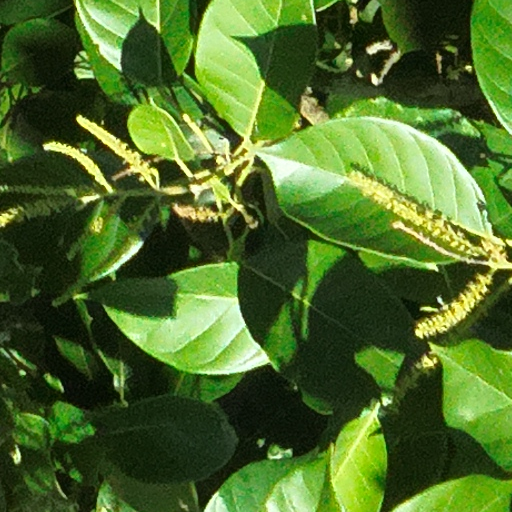
Species: Hieronyma alchorneoides
GBIF accepted scientific name: Hieronyma alchorneoides
Crown area (m\u00b2): 408.95